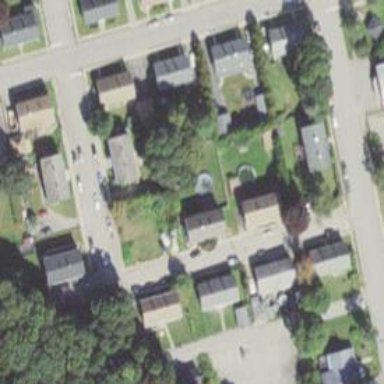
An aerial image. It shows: Residential driveway designated as service road.